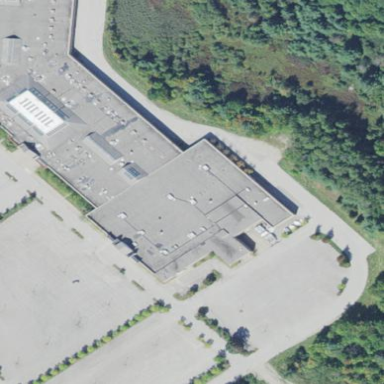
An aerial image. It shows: Department store.